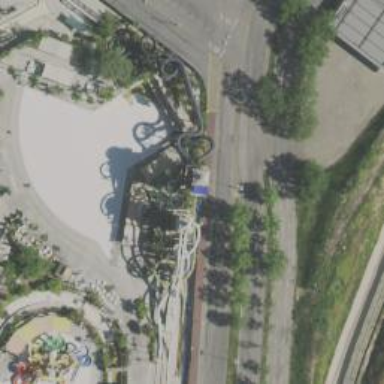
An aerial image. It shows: Water slide attraction.